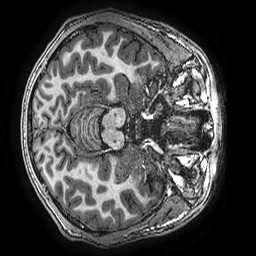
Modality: T1w
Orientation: axial
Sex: male
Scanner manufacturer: ge
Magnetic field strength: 3 T
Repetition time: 0.00766 s
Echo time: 0.003476 s